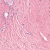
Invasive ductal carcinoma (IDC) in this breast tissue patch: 1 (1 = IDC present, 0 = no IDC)